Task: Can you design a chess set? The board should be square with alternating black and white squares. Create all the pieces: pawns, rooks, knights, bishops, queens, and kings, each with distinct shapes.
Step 2746:
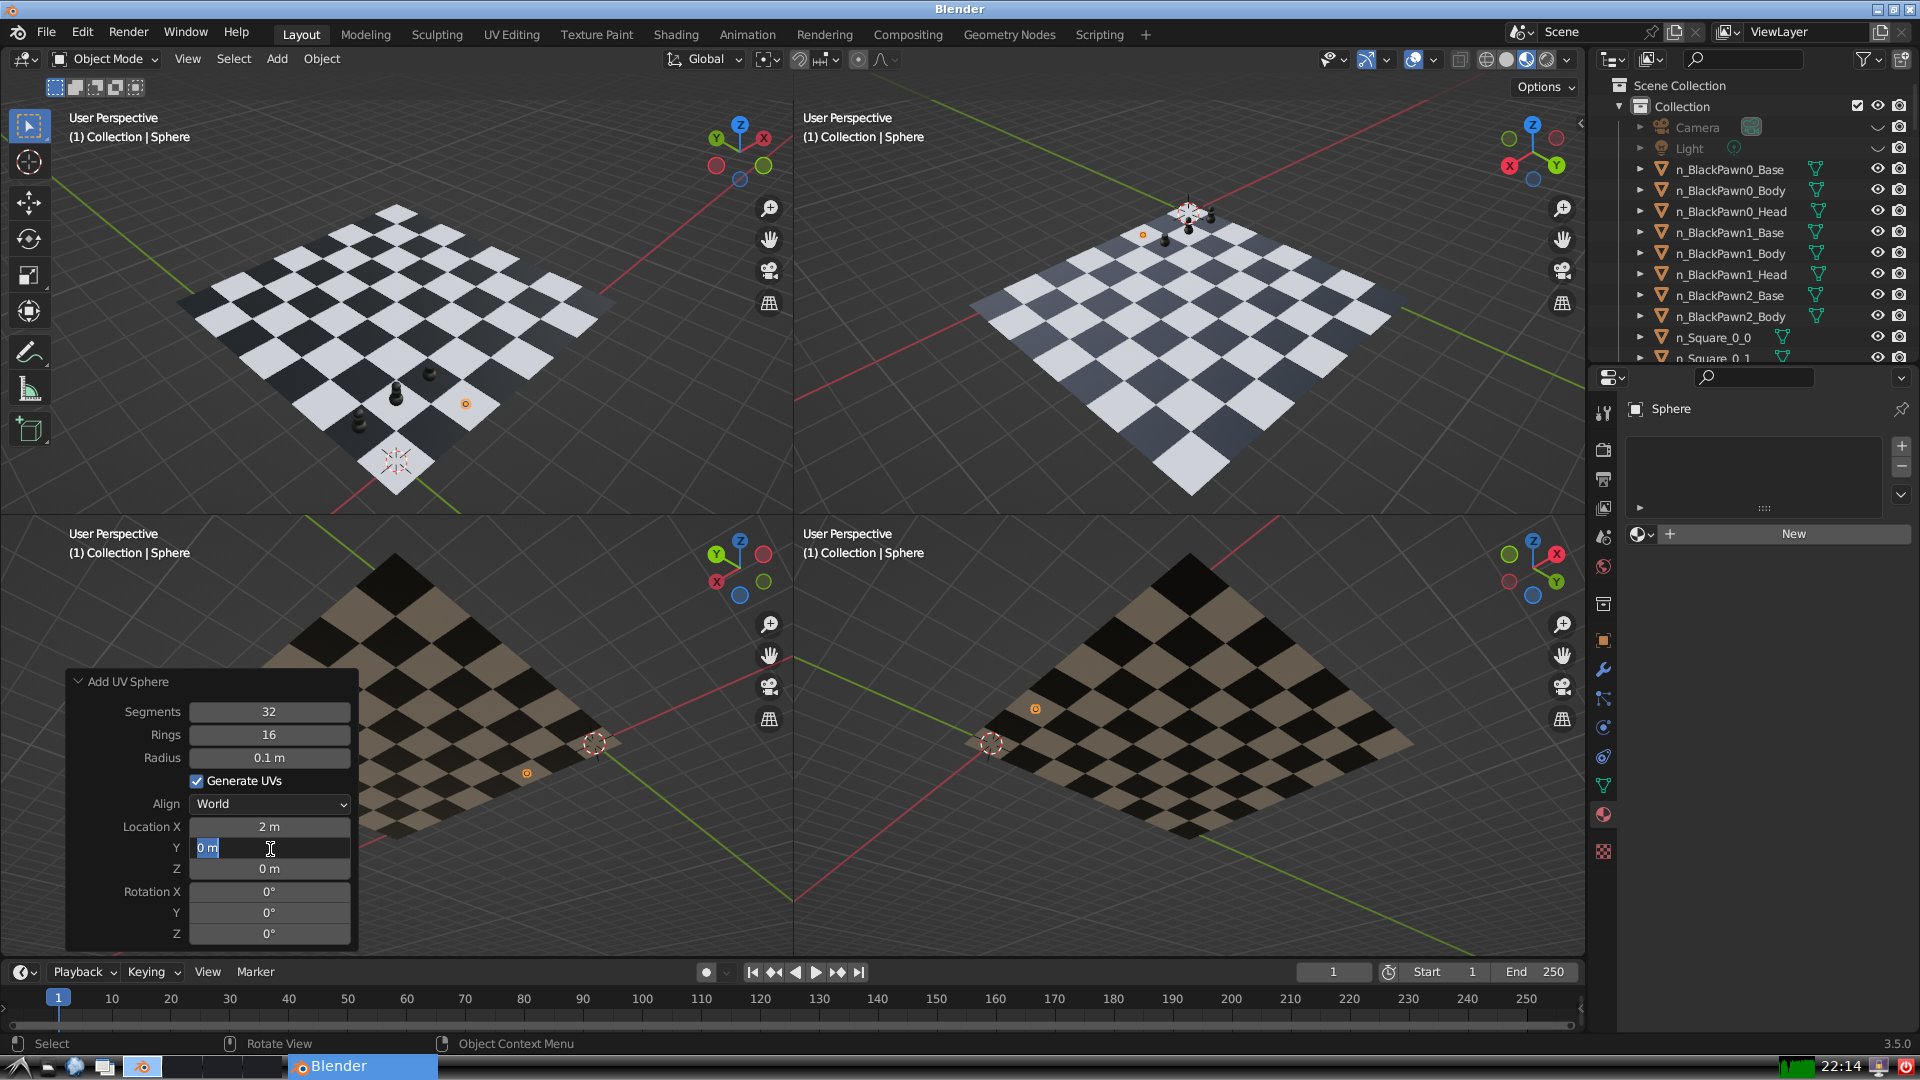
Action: input_text: 1.0